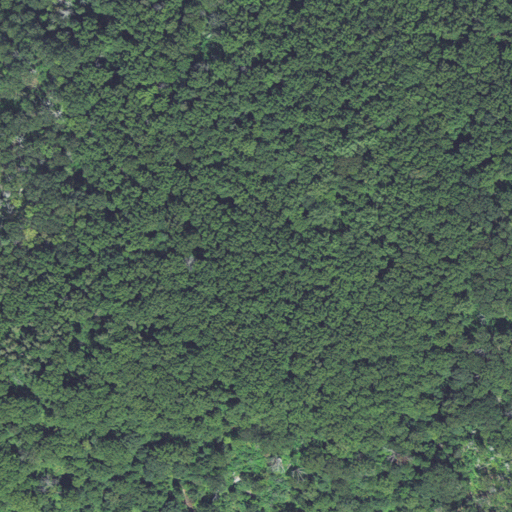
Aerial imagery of gap in North Carolina named Standing Gap containing only deciduous forest